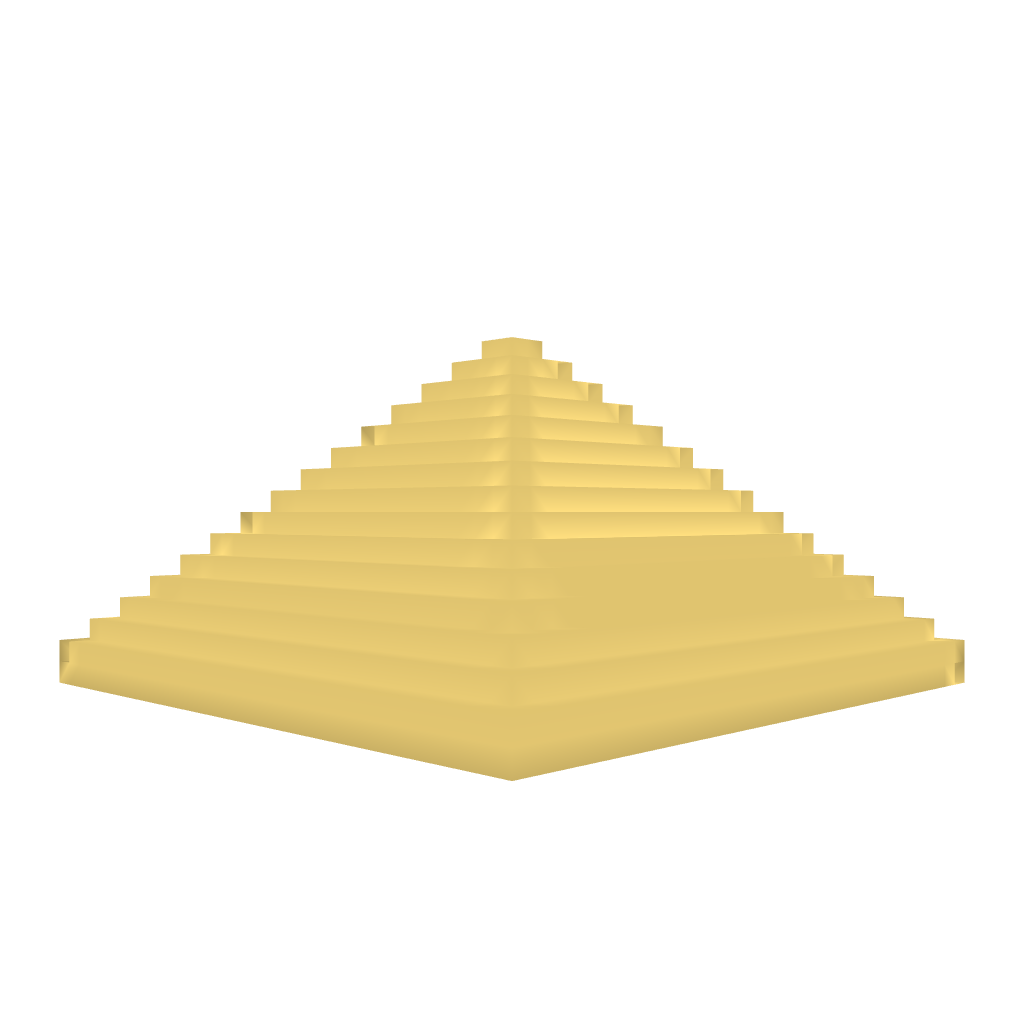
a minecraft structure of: Pyramid bad low quality